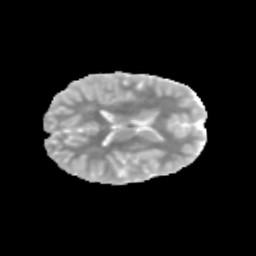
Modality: MD
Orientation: axial
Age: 10
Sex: male
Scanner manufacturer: siemens
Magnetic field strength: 3 T
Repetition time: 3.8 s
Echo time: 0.07 s